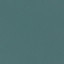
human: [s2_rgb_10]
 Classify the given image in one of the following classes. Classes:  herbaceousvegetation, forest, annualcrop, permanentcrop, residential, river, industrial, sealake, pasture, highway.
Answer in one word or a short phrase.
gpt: SeaLake